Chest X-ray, PA view. Patient: 50 years old, sex M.
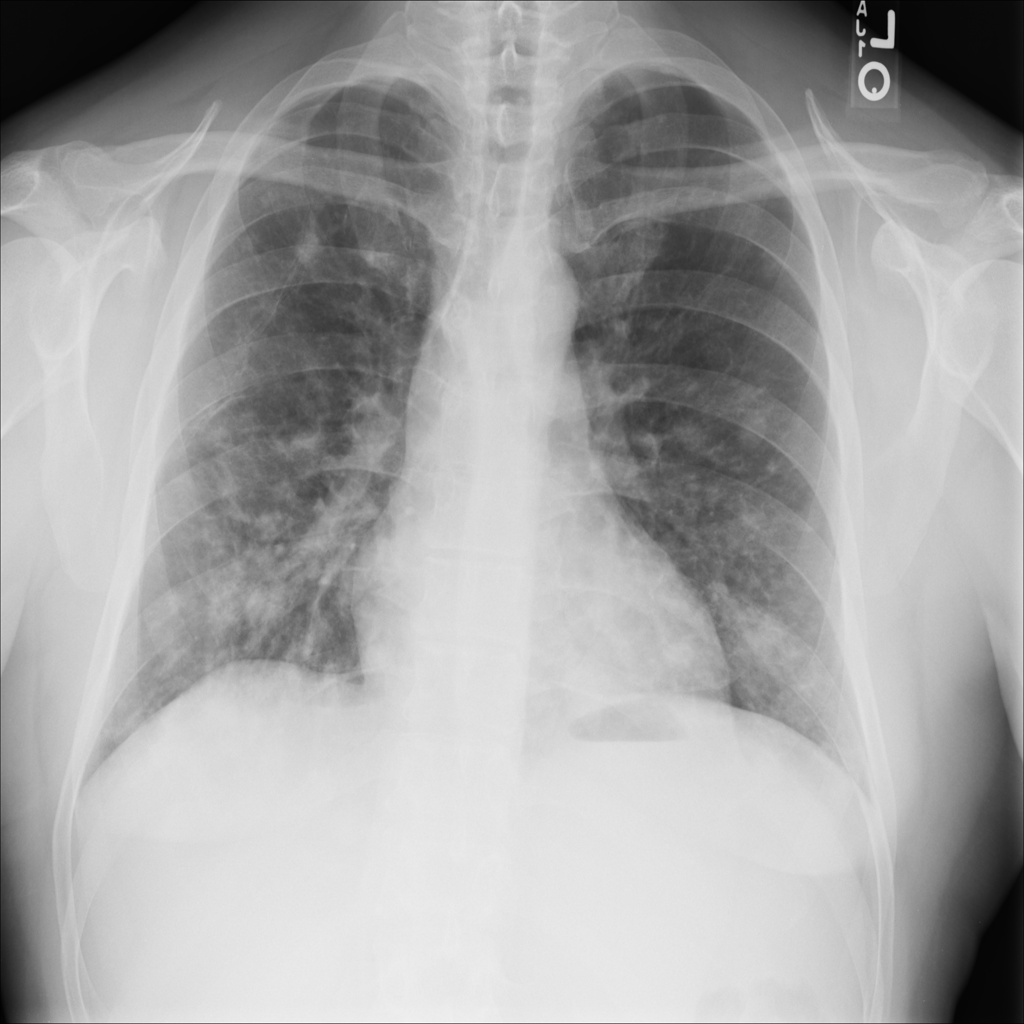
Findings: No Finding